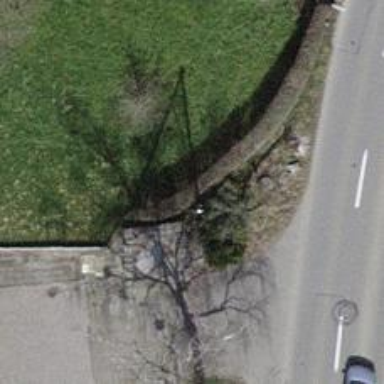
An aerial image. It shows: Hedge acting as barrier.